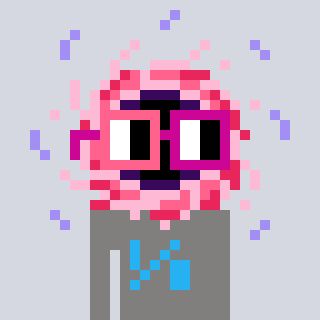
a pixel art character with square pink and red glasses, a blackhole-shaped head and a bluegrey-colored body on a cool background